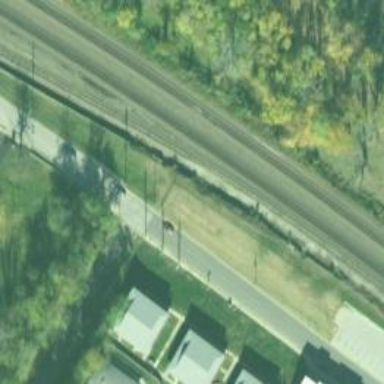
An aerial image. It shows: Railway siding for service.